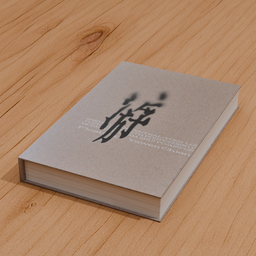
Label: tools